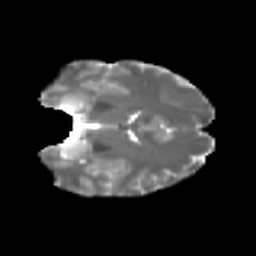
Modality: T2w
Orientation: coronal
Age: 27
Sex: female
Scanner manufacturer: ge
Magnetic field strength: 3 T
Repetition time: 7.8 s
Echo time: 0.0608 s